Aerial crown-view tile of a tropical tree (Barro Colorado Island, Panama), acquired 20250512:
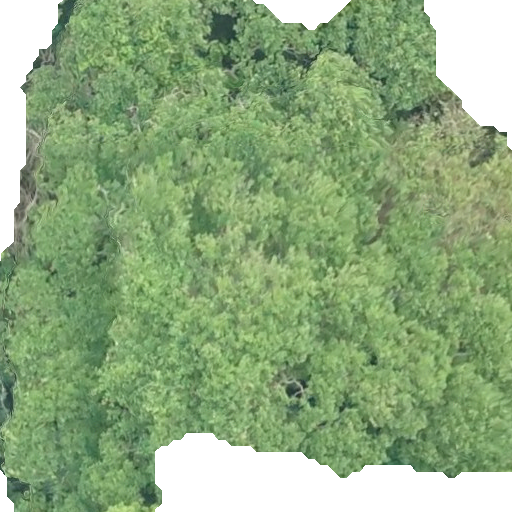
Species: Hieronyma alchorneoides
GBIF accepted scientific name: Hieronyma alchorneoides
Crown area: 369.817 m²